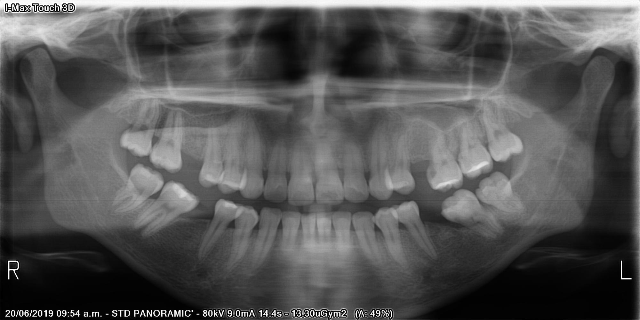
adult